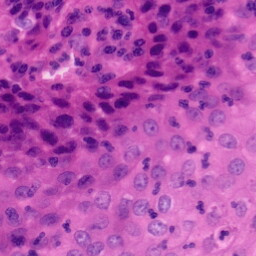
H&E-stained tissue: Tonsil